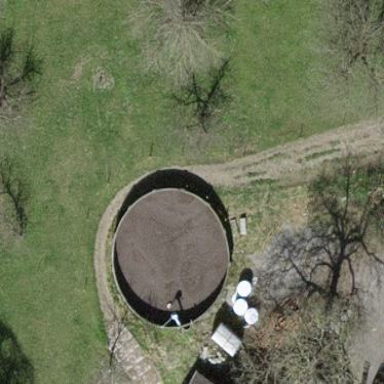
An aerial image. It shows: Silo.